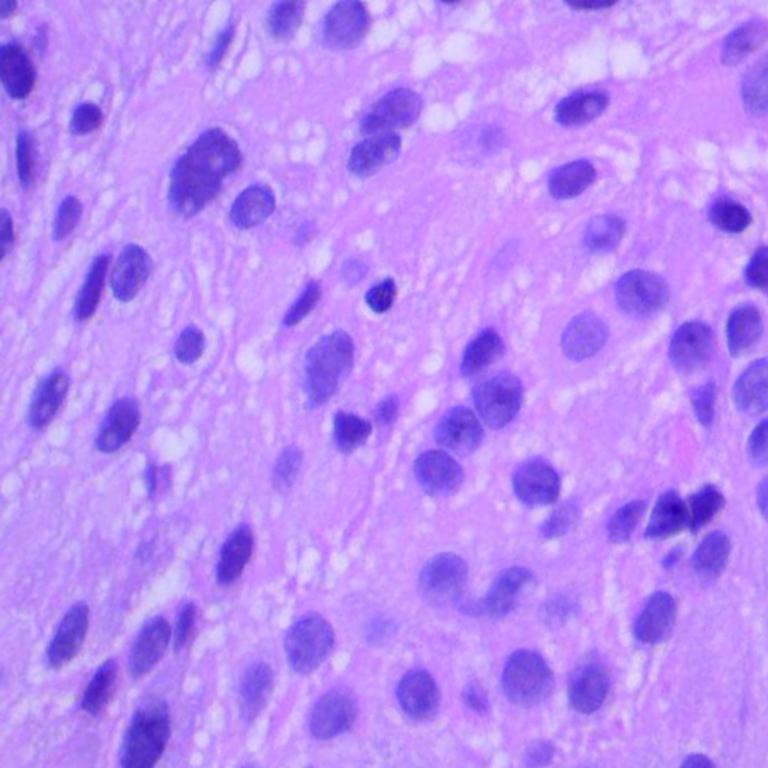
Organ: lung
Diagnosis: squamous carcinomas